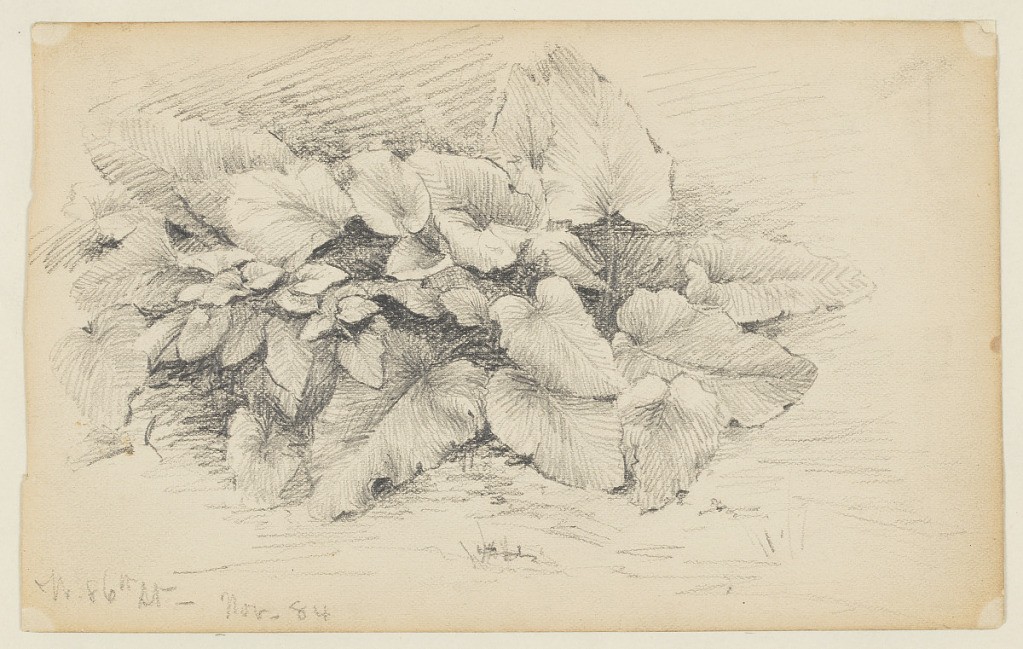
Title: Study of a Plant, West 86th Street
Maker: Walter Clark, American, 1848–1917
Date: November 1884
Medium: Graphite on paper
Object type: Album page
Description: Study of a low plant with big leaves.